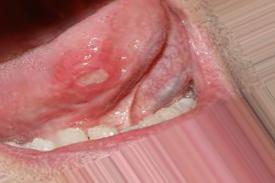
Condition: Mouth Ulcer